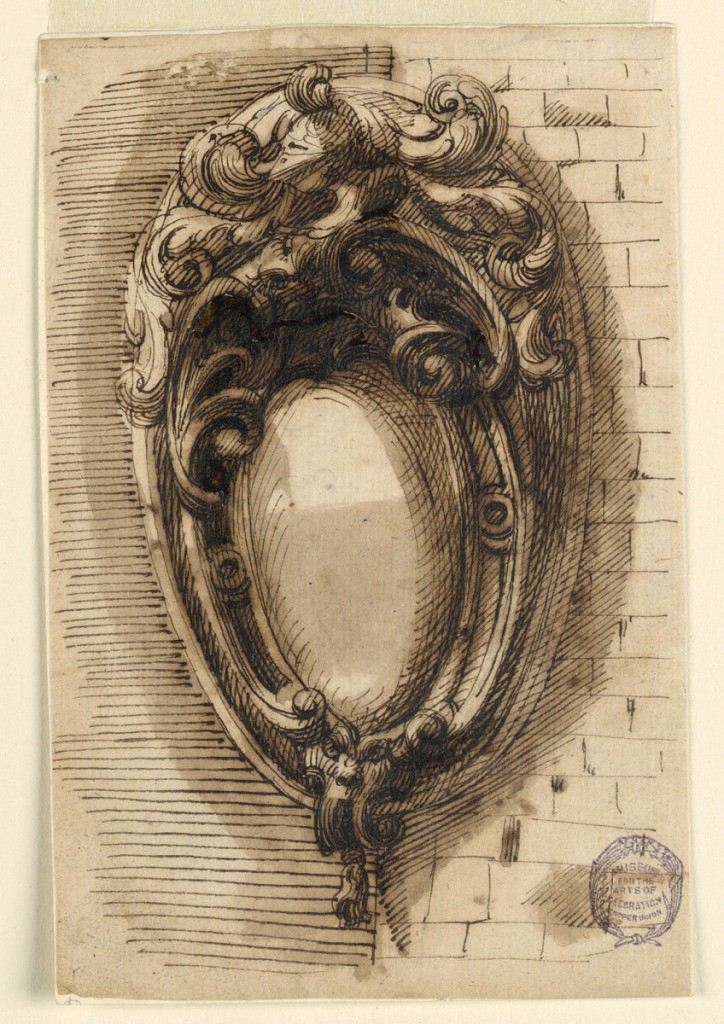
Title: Project for an Escutcheon
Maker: Leonardo Scaglia, French, active Italy, 1640 – 1650
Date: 1625–1650
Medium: Pen and ink, brush and bistre on paper
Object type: Drawing
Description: Design for an oval escutcheon with hanging tassel.